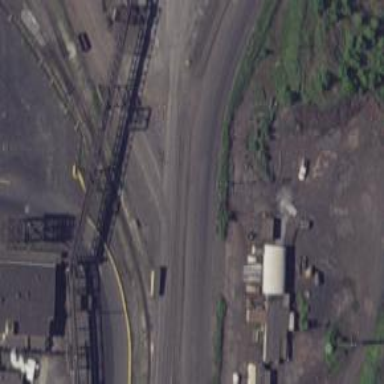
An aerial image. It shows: Rail spur service.